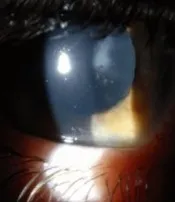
Day 11.
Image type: ophthalmic_imaging (slit_lamp_photograph)